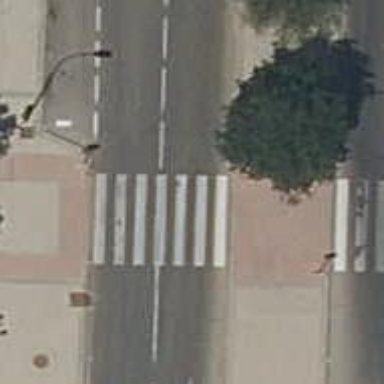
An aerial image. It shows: Zebra crossing on the road.